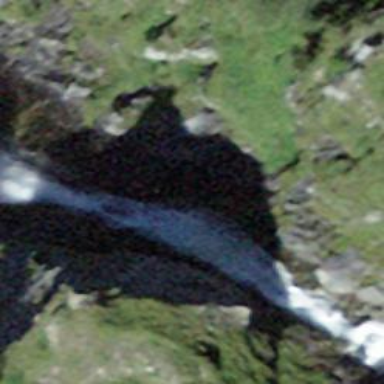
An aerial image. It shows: Beautiful waterfall in nature.